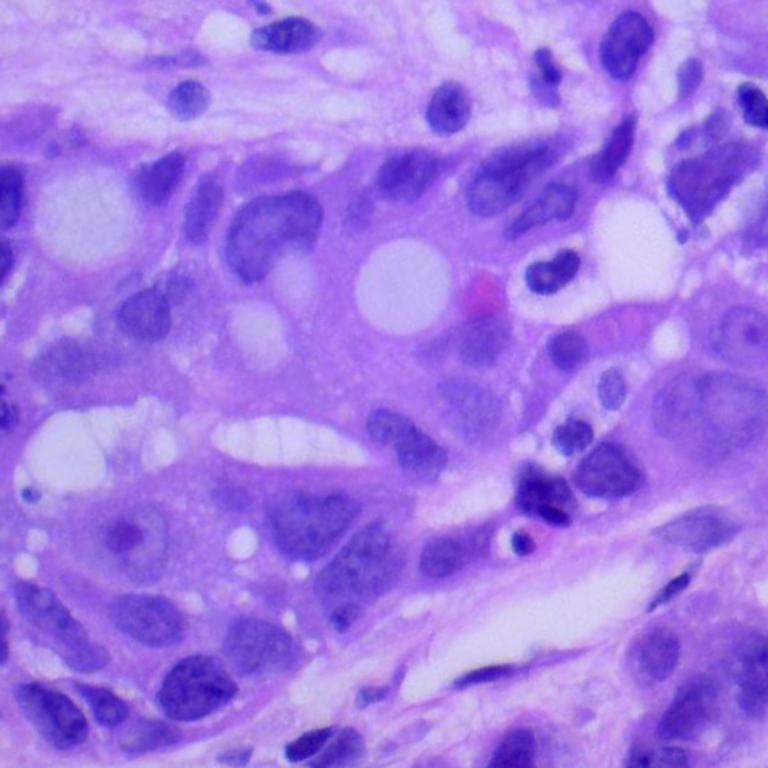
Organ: lung
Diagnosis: adenocarcinomas